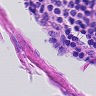
Metastatic tissue present: no